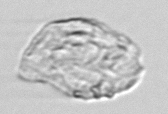
Label: detritus_transparent